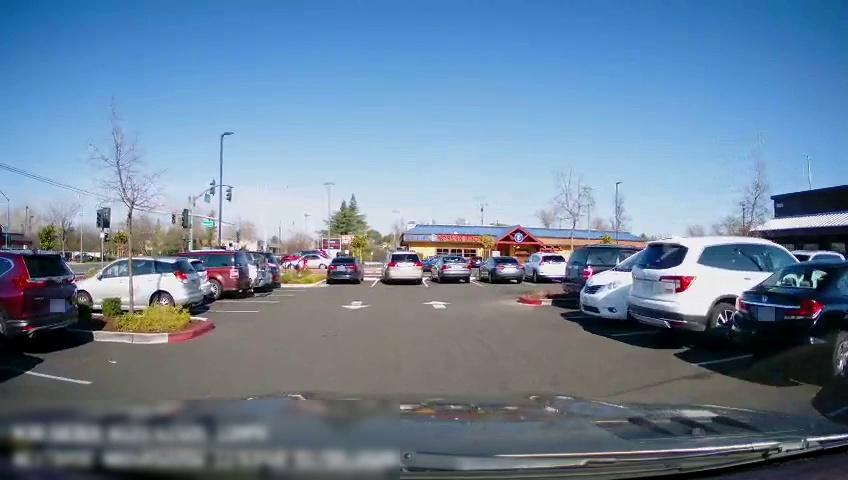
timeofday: Day
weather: Sunny
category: Drivable Space
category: Vehicles | Car
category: Vehicles | SUV
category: Vehicles | SUV
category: Vehicles | SUV
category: Vehicles | SUV
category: Vehicles | SUV
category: Vehicles | Car
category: Vehicles | Car
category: Vehicles | SUV
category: Vehicles | Car
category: Vehicles | Car
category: Vehicles | Car
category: Vehicles | SUV
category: Vehicles | SUV
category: Vehicles | Car
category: Vehicles | SUV
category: Vehicles | Car
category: Vehicles | SUV
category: Drivable Space
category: Traffic | Lights
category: Traffic | Signs
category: Traffic | Lights
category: Traffic | Lights
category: Traffic | Lights
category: Traffic | Lights
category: Traffic | Lights